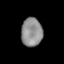
Tissue: lung
Cell type: T cells
Senescence score: 0.1563
Nuclear area (px): 594
Mean DAPI intensity: 141.455